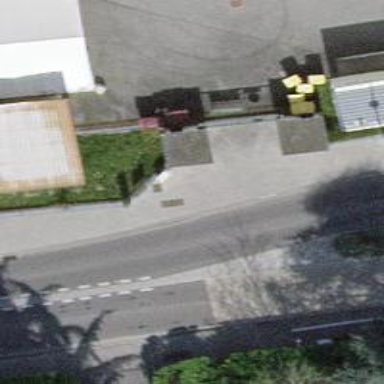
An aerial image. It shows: Beige street cabinet used for traffic control.